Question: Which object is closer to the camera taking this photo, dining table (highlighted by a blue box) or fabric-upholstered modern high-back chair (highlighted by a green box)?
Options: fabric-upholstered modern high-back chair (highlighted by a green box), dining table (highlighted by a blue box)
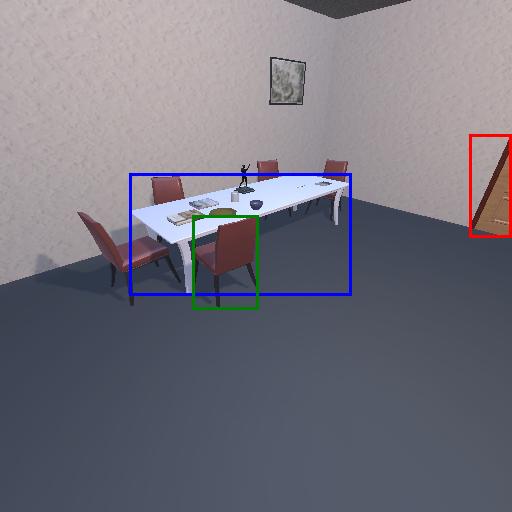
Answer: fabric-upholstered modern high-back chair (highlighted by a green box)